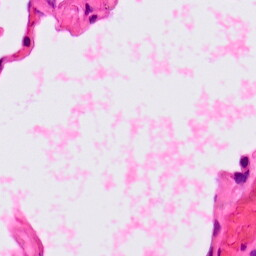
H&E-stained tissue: Lung